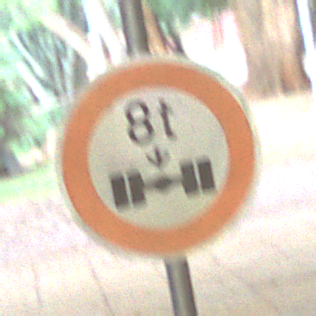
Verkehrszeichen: TatsaechlicheAchslast
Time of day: MorningAfternoon
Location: Roofed (Special)
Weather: NotSpecified
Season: NotSpecified
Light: Artificial